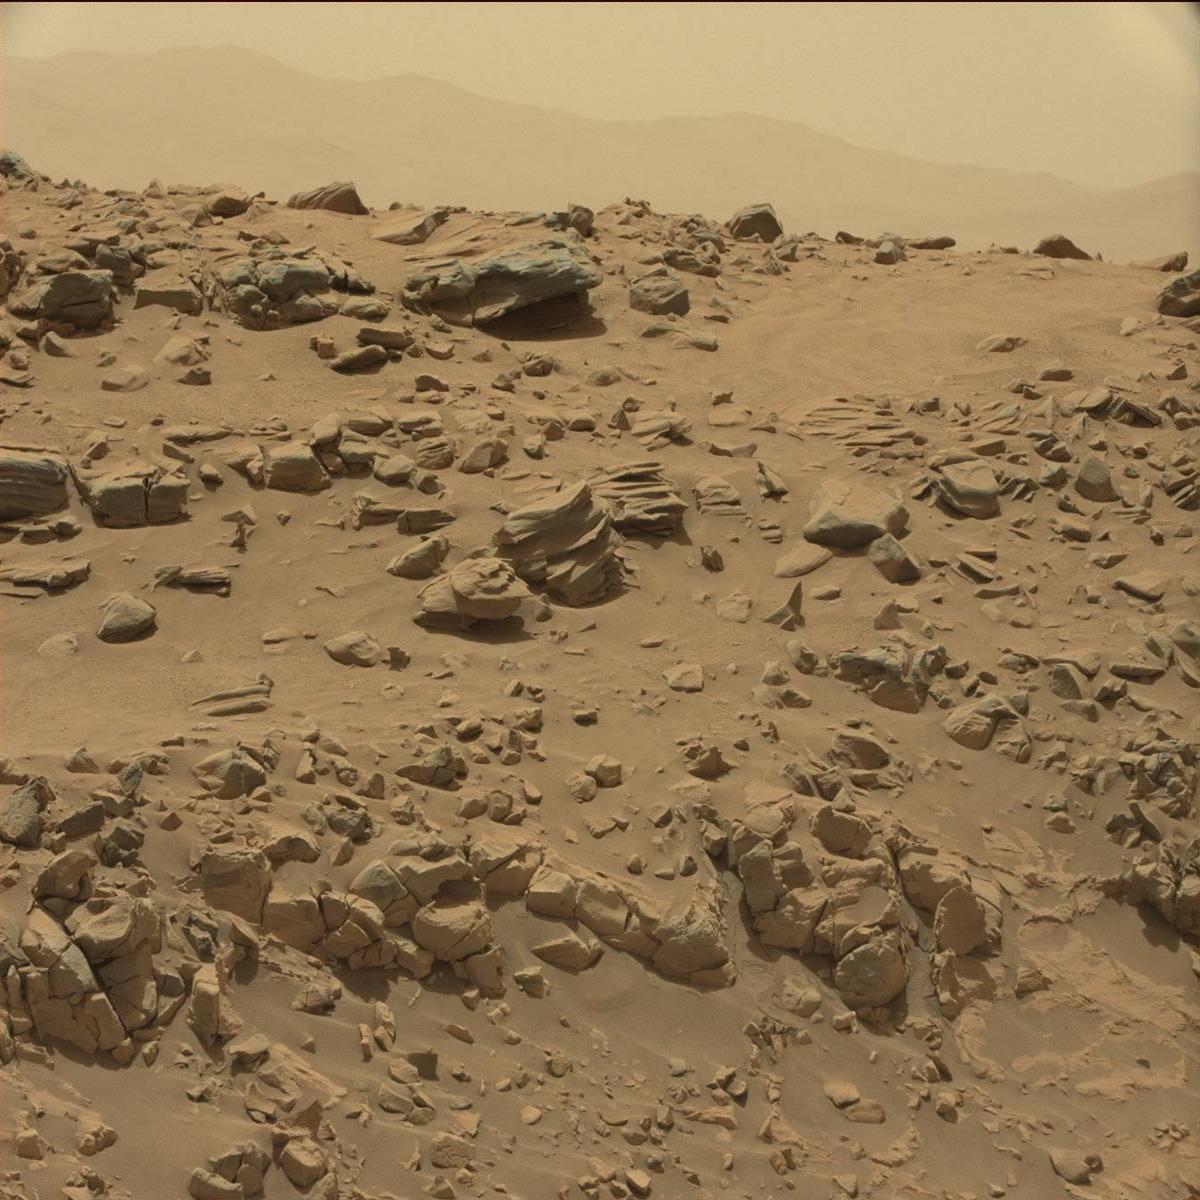
Terrain classes present: Bedrock, Ridge, Sand / Soil, Sky